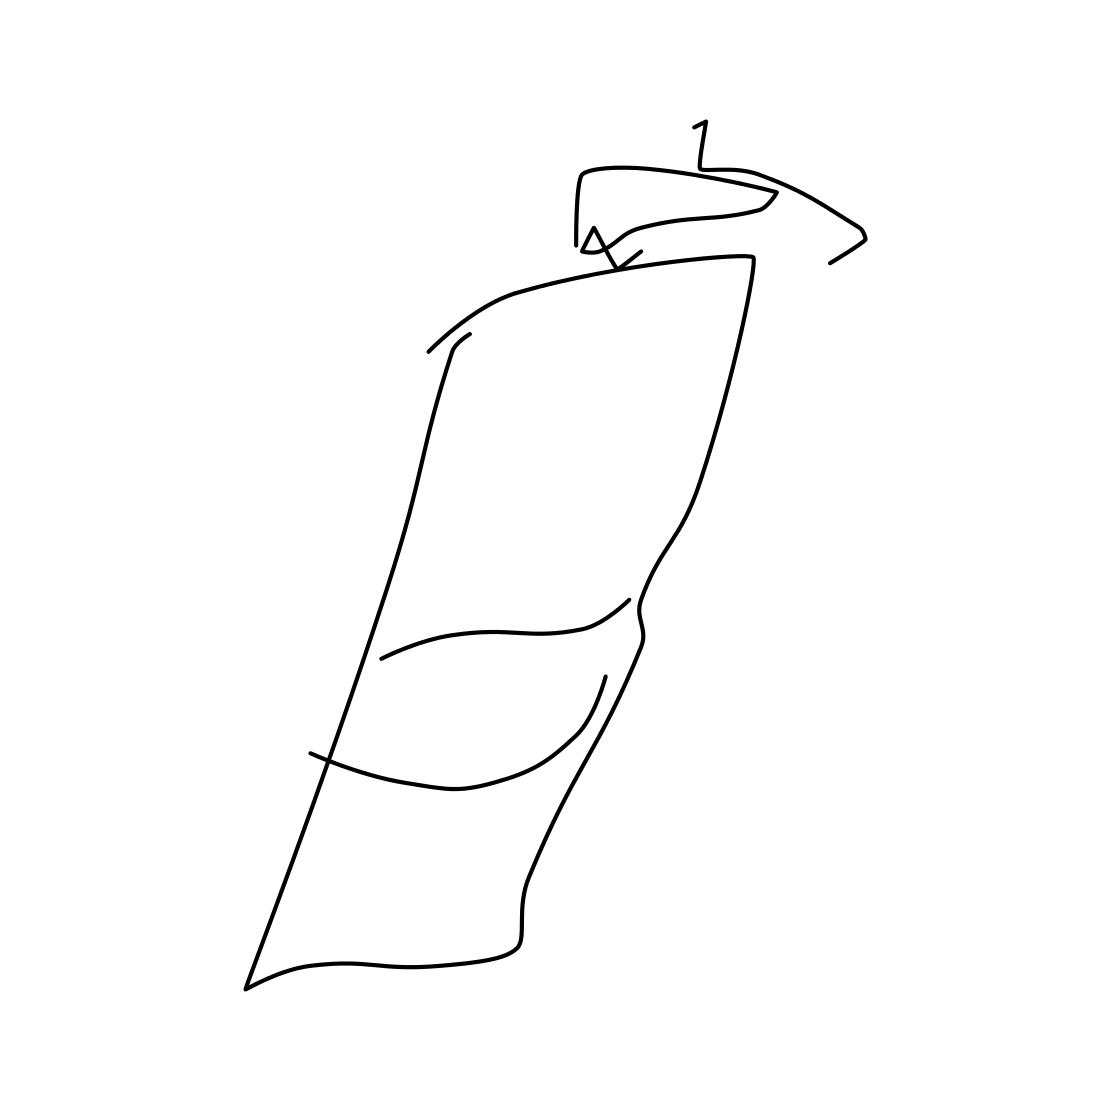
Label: lighter